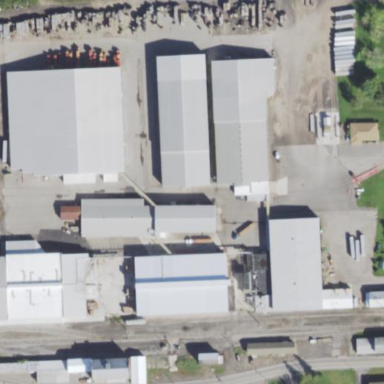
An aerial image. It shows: Industrial area.